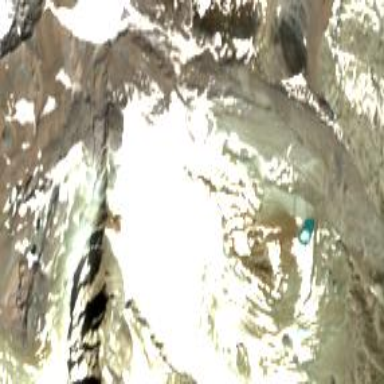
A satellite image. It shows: Stunning view of glacier.